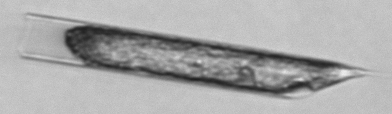
Label: Rhizosolenia